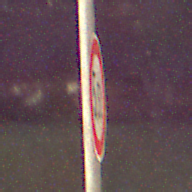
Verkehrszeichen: TatsaechlicheMasse
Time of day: Night
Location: Outdoor (Suburban)
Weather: Clear
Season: NotSpecified
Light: Artificial